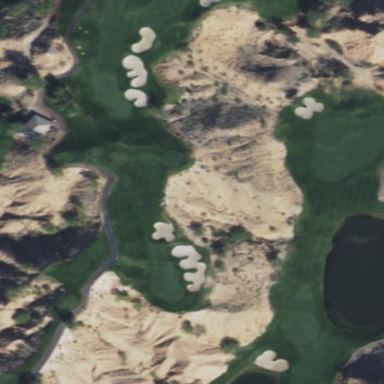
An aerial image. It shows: Rough area on grassy golf course.